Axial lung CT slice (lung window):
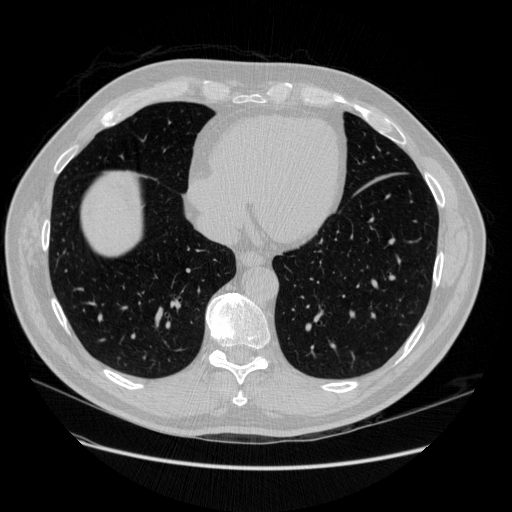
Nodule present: no